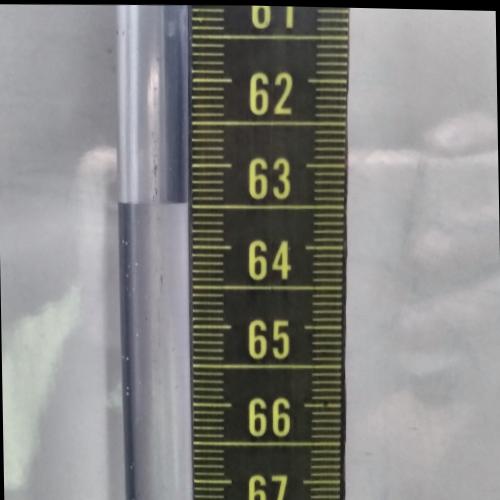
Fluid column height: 63.5 cm